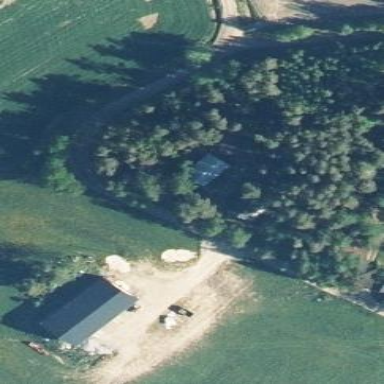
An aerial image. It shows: Farmyard area.